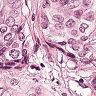
Metastatic tissue present: yes